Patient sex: M
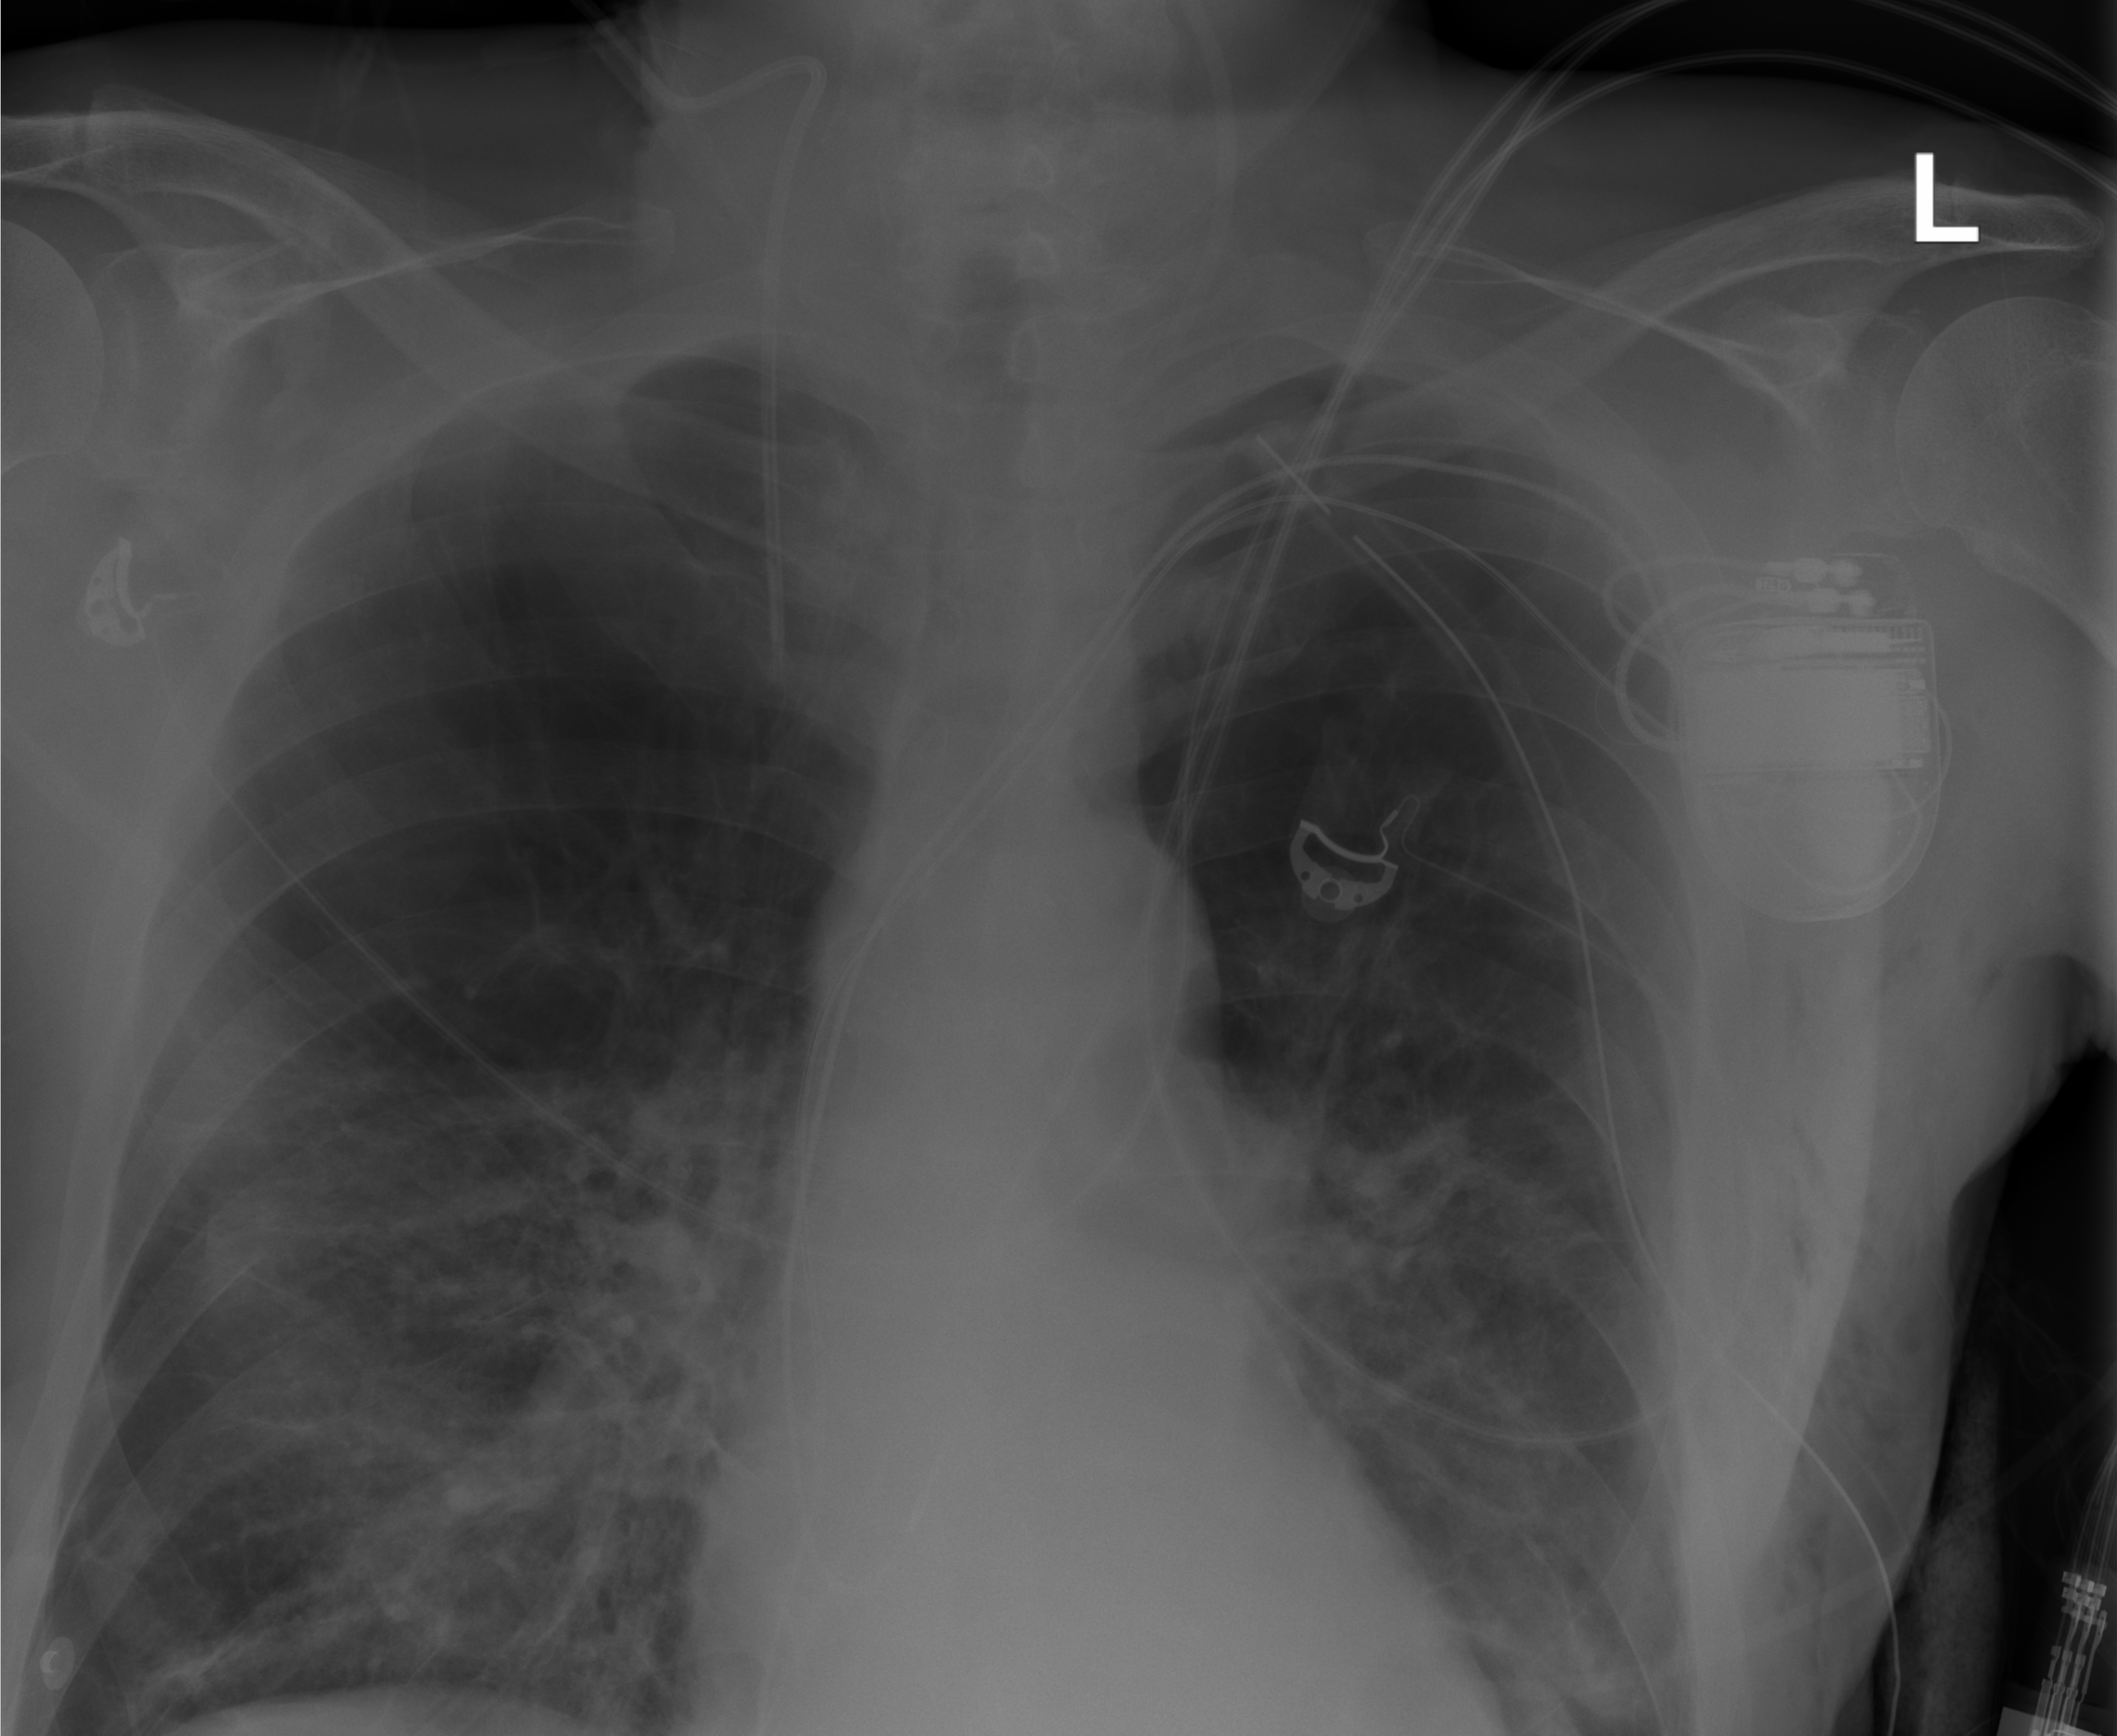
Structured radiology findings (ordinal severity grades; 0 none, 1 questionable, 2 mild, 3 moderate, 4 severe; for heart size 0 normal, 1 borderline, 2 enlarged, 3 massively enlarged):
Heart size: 0
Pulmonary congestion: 0
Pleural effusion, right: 0
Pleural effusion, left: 0
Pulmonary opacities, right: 1
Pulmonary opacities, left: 1
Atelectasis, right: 2
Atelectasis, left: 2